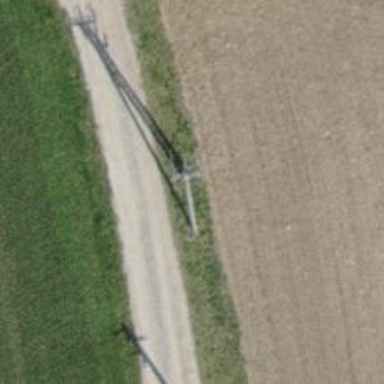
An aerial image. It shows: Straight power pole with straight line management system.